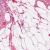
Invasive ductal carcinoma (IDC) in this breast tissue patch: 0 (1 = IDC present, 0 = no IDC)